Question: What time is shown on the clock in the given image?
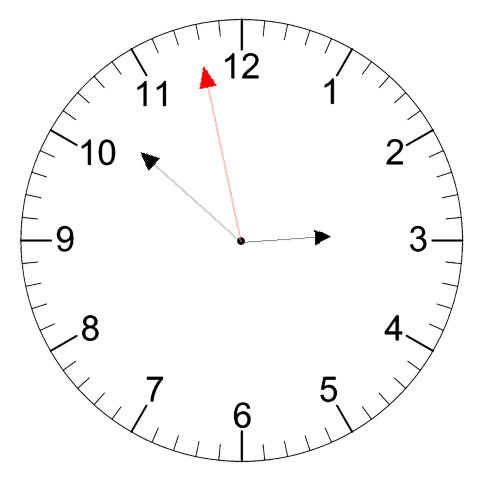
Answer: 02:51:58